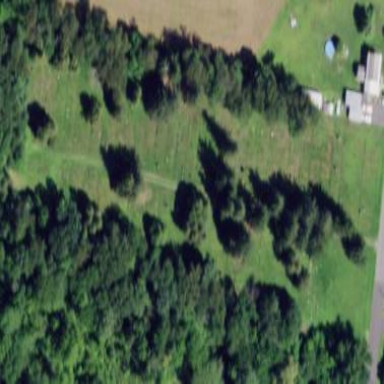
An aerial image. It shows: Cemetery.